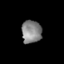
Tissue: skin
Cell type: Epithelial cells
Senescence score: 0.1965
Nuclear area (px): 446
Mean DAPI intensity: 133.392